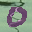
Label: 0